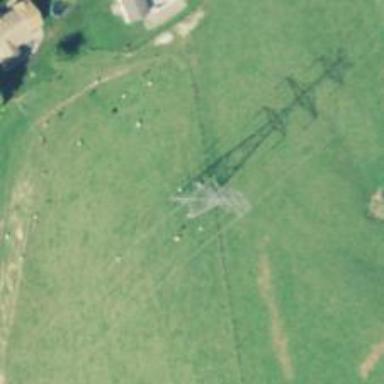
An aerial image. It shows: Lattice structure tower used for power distribution.